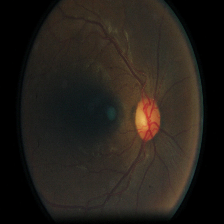
Diabetic retinopathy grade: Moderate